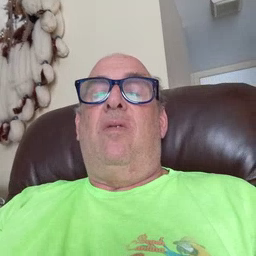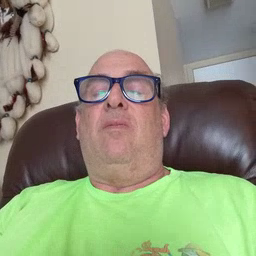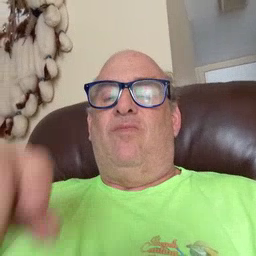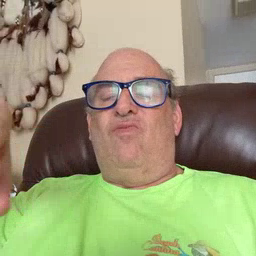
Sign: puzzle